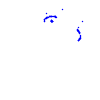
Particle: kaon